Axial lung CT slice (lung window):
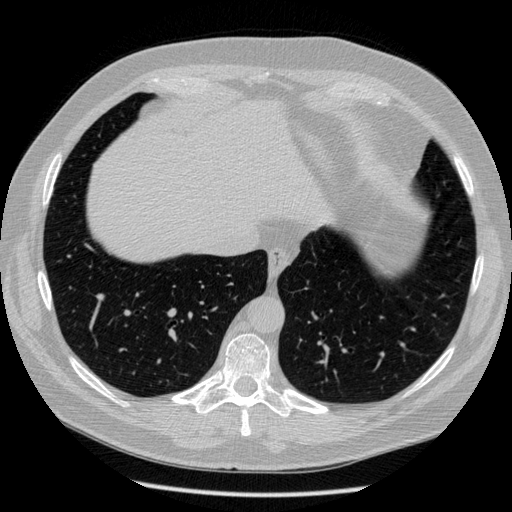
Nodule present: no